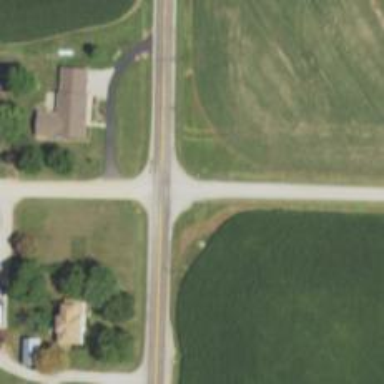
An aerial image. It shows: Road with stop sign.